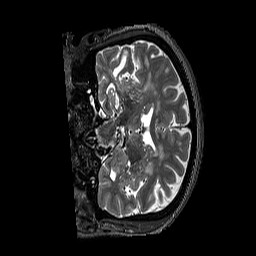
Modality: T2w
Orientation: coronal
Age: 62
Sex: female
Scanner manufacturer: siemens
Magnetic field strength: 3 T
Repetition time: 3.2 s
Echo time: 0.567 s